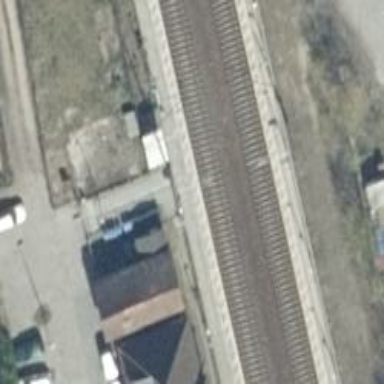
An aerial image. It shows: Stop position for public transport at railway stop.